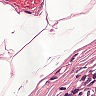
Metastatic tissue present: no